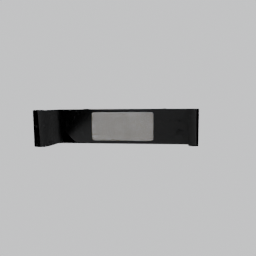
Label: furniture